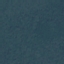
Label: Forest